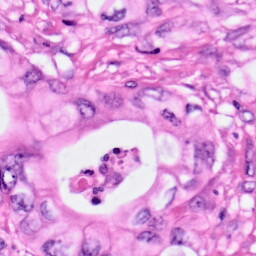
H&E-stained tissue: Pancreatic